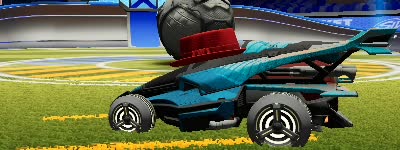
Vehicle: aftershock